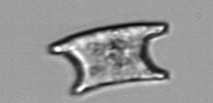
Label: Eucampia